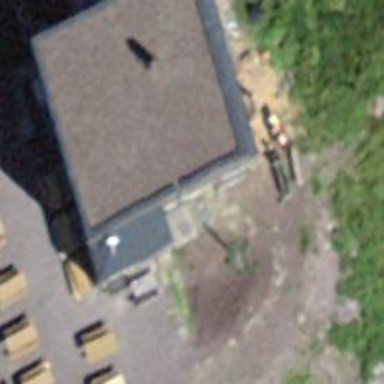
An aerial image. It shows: Toilets.